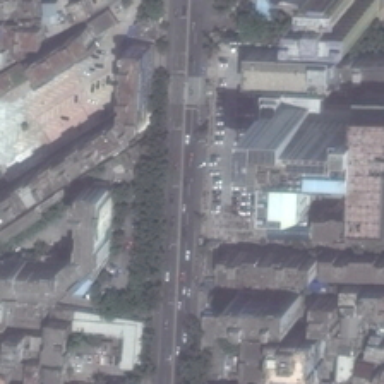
A number of tall buildings were built on both sides of the road .